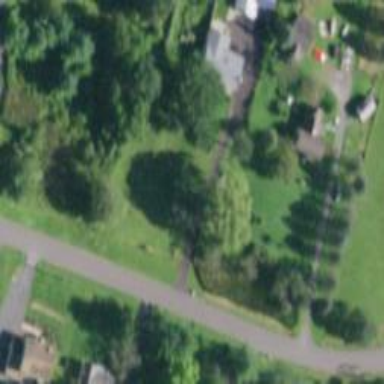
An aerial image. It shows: Driveway leading to service road.